Question: The only link I can find anywhere is this: <URL>
However this is what my New Project box looks like:

There are almost no templates and Blank Solution is not one of them. I tried searching Online Templates but also no luck.
Any ideas?
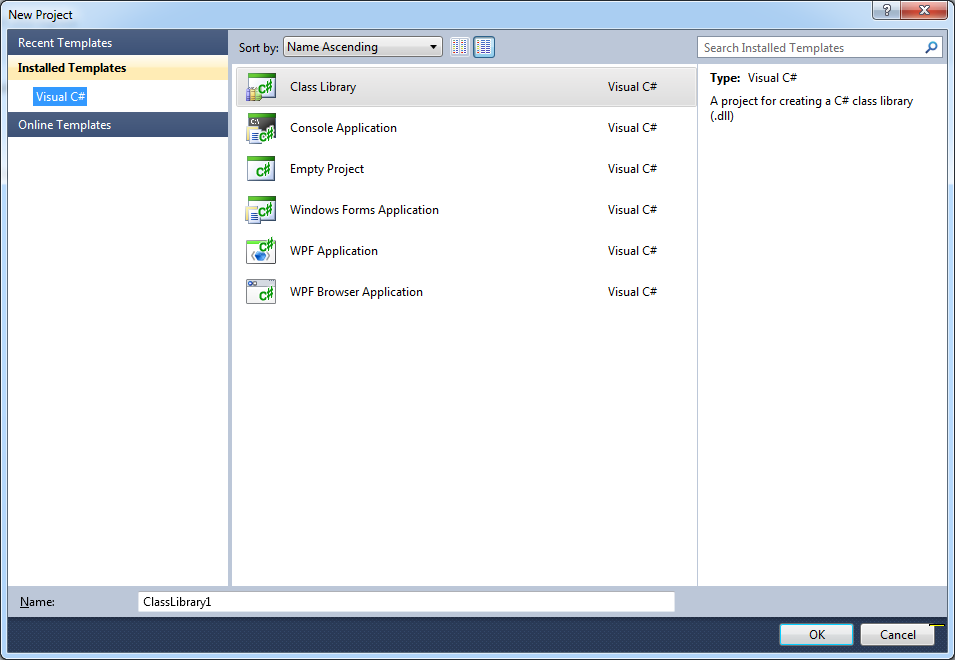
Answer: "Empty Project". Project is synonymous with solution :)
I just tried it out now, and after clicking 'Empty Project', I've been given to option to specify a name for the new solution too. As shown below:

Note that there's even a checkbox giving you the option to create a new folder for the solution.